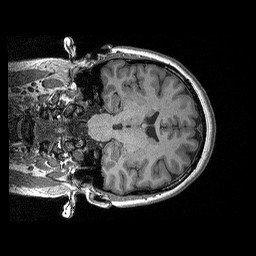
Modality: T1w
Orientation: coronal
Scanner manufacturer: siemens
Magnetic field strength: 3 T
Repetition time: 2.3 s
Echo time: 0.00298 s